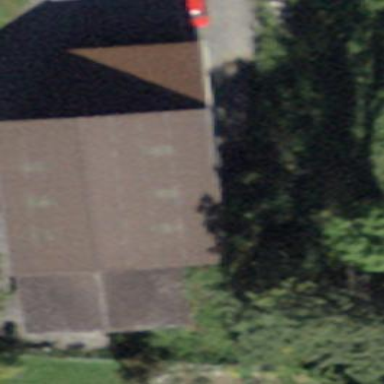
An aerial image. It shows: Barn.